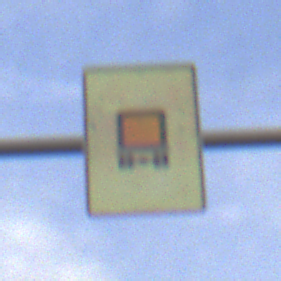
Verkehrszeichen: KennzeichnungspflichtigeFahrzeugeGefaehrlicheGueterOhnePfeilsymbol
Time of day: MorningAfternoon
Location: Outdoor (Suburban)
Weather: PartlyCloudy
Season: NotSpecified
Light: Natural